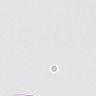
Metastatic tissue present: no